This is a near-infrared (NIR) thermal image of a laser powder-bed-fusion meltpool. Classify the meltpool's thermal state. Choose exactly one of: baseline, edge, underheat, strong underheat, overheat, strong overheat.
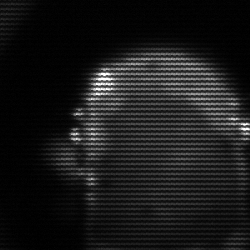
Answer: baseline